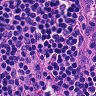
Metastatic tissue present: no